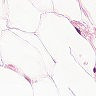
Metastatic tissue present: no